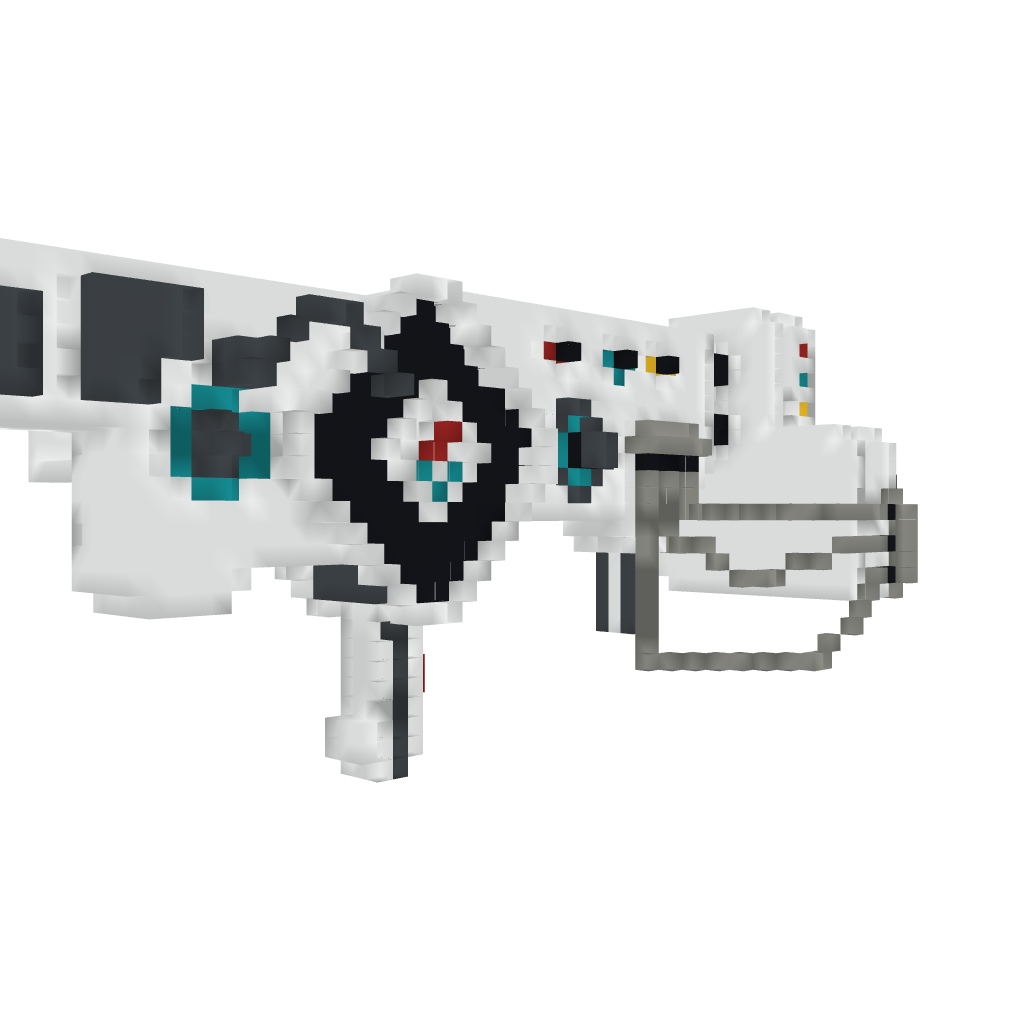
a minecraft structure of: Dubstep Gun